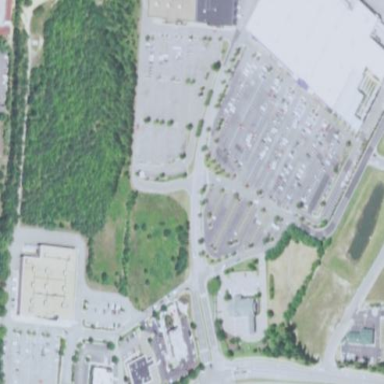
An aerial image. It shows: Retail area.